Question: I have 2 different tables that I'm fetching data from. The first table is Users and the second is mob, which is like friends. Well, I'm limiting 9 rows from the mob row and getting their info from the Users table. They should be in order by income * 10, but they're in some random order. Here's the coding:
'''
<?php
$get_mob = mysql_query("SELECT sent_id FROM mob WHERE sender_id=".$id." LIMIT 9");
while($mob_info = mysql_fetch_array($get_mob)) {
$mob_id = $mob_info['sent_id'];
// Get mob stats
$get_users = mysql_query("SELECT id,username,image,income,last_login FROM users WHERE id=".$mob_id." ORDER BY income");
while($user_info = mysql_fetch_array($get_users)) {
$user_id = $user_info['id'];
$user_name = $user_info['username'];
$user_image = $user_info['image'];
$user_income = $user_info['income'];
$user_bounty = $user_income * 10;
$user_bonus = $user_bounty / 2;
$user_login = $user_info['last_login'];
}
echo
'<div id="MyMobBlock">
<div id="MyMobName"><span title="'.$user_name.'">'.substr($user_name,0,10).'..</span></div>
<div align="center"><img src="'.$user_image.'" width="60" height="60" /></div>
<div class="Success" align="center" title="$'.number_format($top_collect).'">$'.number_format($user_bonus).'</div>
</div>';
}
?>
'''
Here's a picture of it and as you can see they're not in order at all, and theirs way higher incomes than that in my friends list.

So what's a way to correct this and show the right people and in order by income?
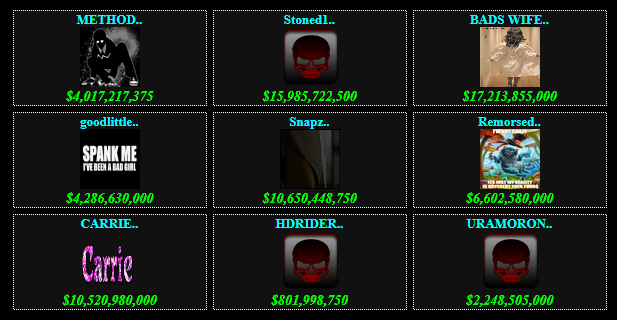
Answer: Try This :
'''
$get_users = "select b.id as id, b.username as username, b.image as image, b.income as income, b.last_login as last_login from mob a inner join users b on a.sent_id = b.id WHERE a.sender_id=".$id." ORDER BY b.income LIMIT 9";
while($user_info = mysql_fetch_array($get_users)) {
$user_id = $user_info['id'];
$user_name = $user_info['username'];
$user_image = $user_info['image'];
$user_income = $user_info['income'];
$user_bounty = $user_income * 10;
$user_bonus = $user_bounty / 2;
$user_login = $user_info['last_login'];
echo
'<div id="MyMobBlock">
<div id="MyMobName"><span title="'.$user_name.'">'.substr($user_name,0,10).'..</span></div>
<div align="center"><img src="'.$user_image.'" width="60" height="60" /></div>
<div class="Success" align="center" title="$'.number_format($top_collect).'">$'.number_format($user_bonus).'</div>
</div>';
}
'''